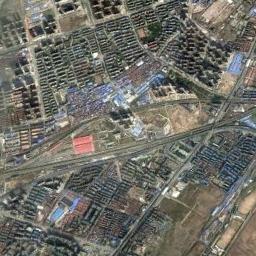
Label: railway_station